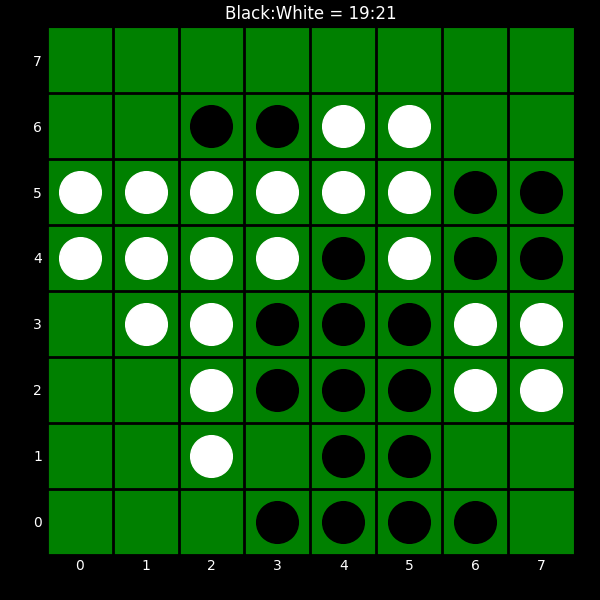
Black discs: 19
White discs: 21